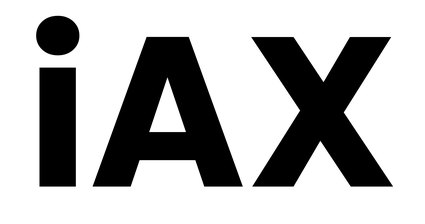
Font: Poppins-Bold